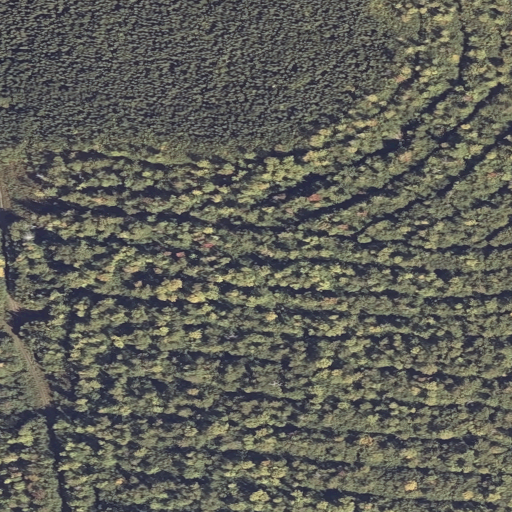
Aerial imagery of ridge(s) in Maine named Baker Ridge containing deciduous forest, evergreen forest, mixed forest, and shrub